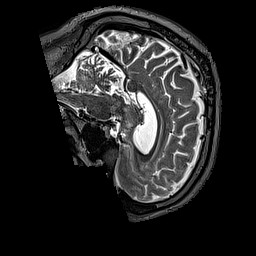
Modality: T2w
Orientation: sagittal
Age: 41
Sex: male
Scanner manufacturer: siemens
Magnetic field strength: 3 T
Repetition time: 3.2 s
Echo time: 0.567 s